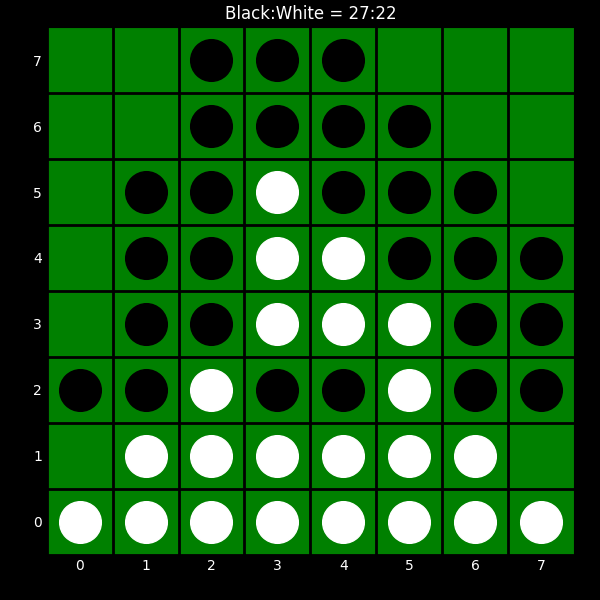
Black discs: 27
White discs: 22